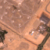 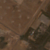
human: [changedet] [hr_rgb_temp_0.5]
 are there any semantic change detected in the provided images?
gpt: The area on the right was urbanized.